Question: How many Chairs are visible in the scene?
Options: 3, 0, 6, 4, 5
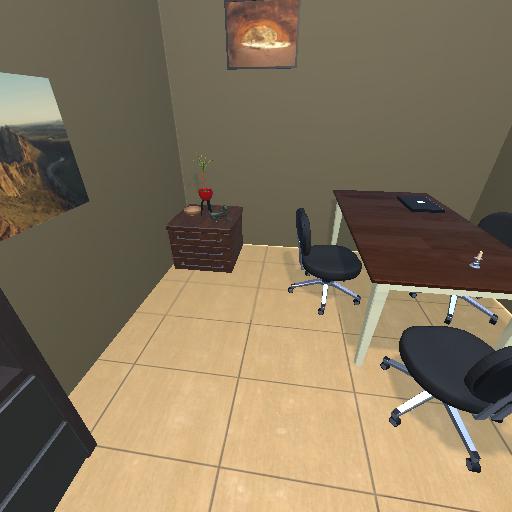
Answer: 3